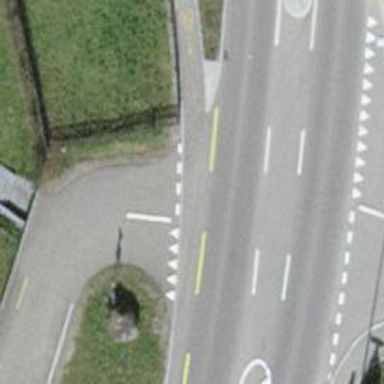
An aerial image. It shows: Road with "give way" sign.